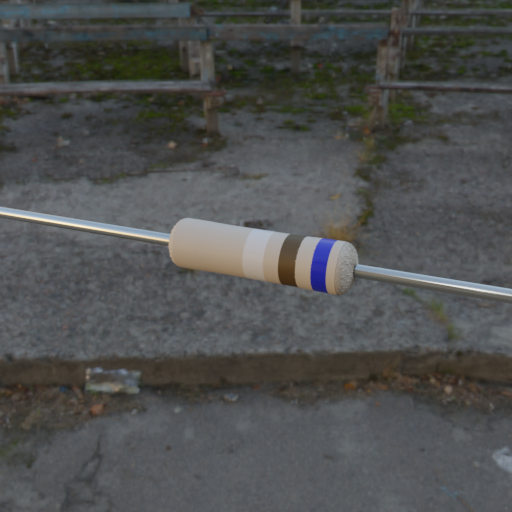
Resistor colour bands (in order): white, brown, blue